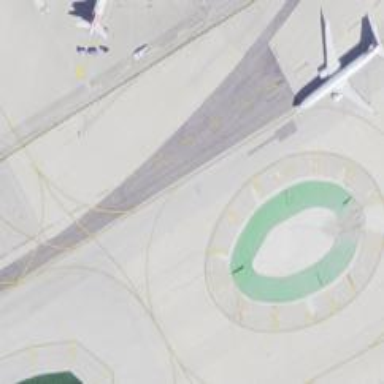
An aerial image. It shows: Image of taxiway at airport.